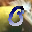
Label: 0